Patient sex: M
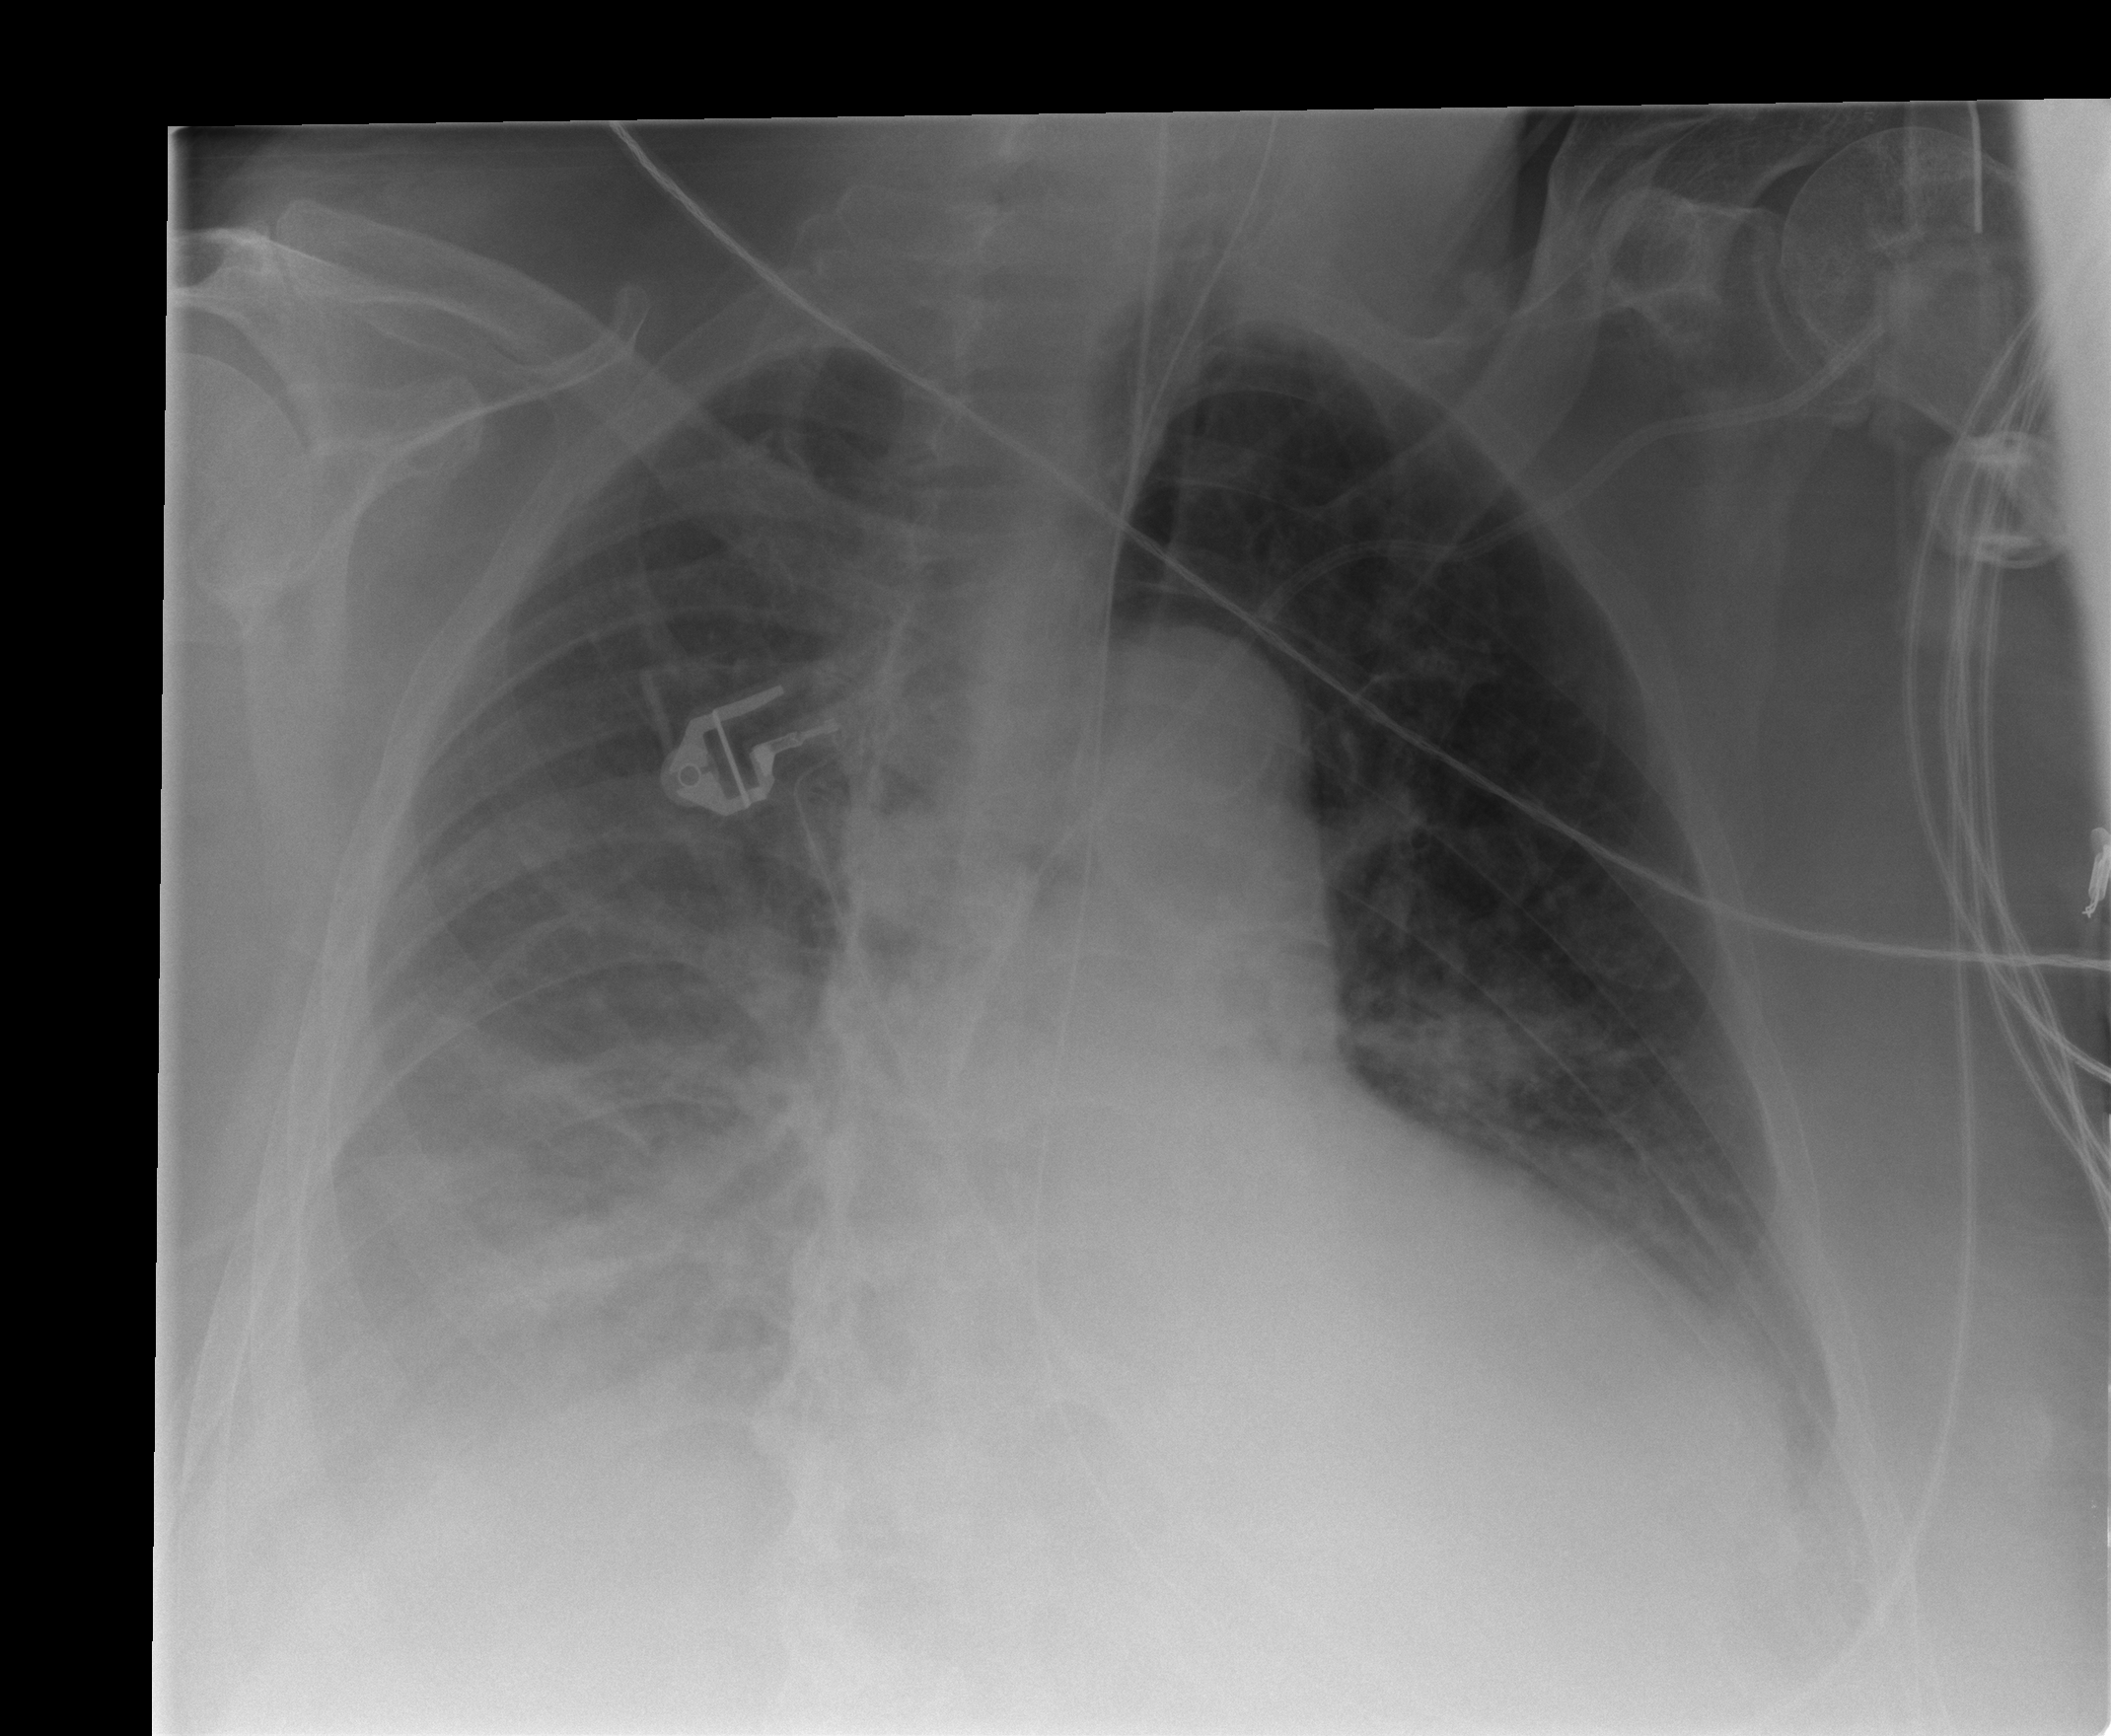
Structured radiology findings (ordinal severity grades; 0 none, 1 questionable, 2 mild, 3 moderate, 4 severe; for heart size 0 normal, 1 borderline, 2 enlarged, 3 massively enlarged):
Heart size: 1
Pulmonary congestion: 1
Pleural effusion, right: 2
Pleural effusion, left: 2
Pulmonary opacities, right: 2
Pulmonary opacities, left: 0
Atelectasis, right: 2
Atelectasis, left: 2